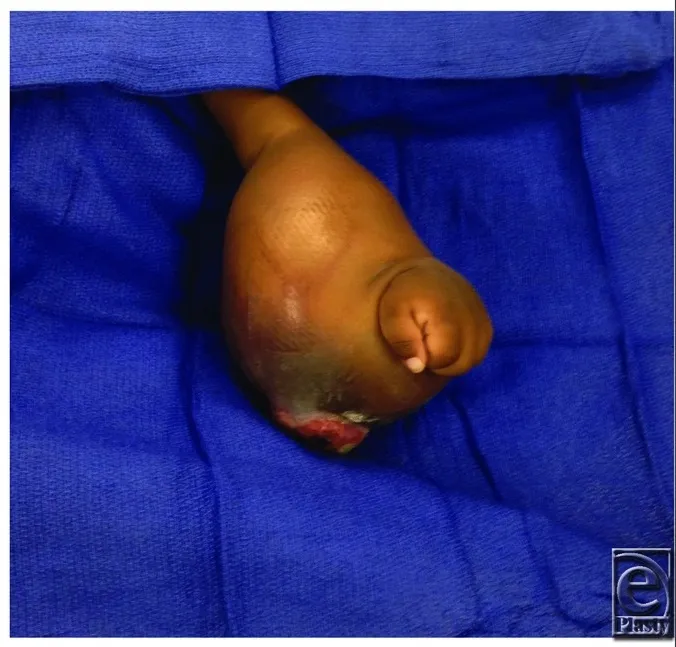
Infantile fibrosarcoma invading entirety of left forearm.
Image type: medical_photograph (other_medical_photograph)